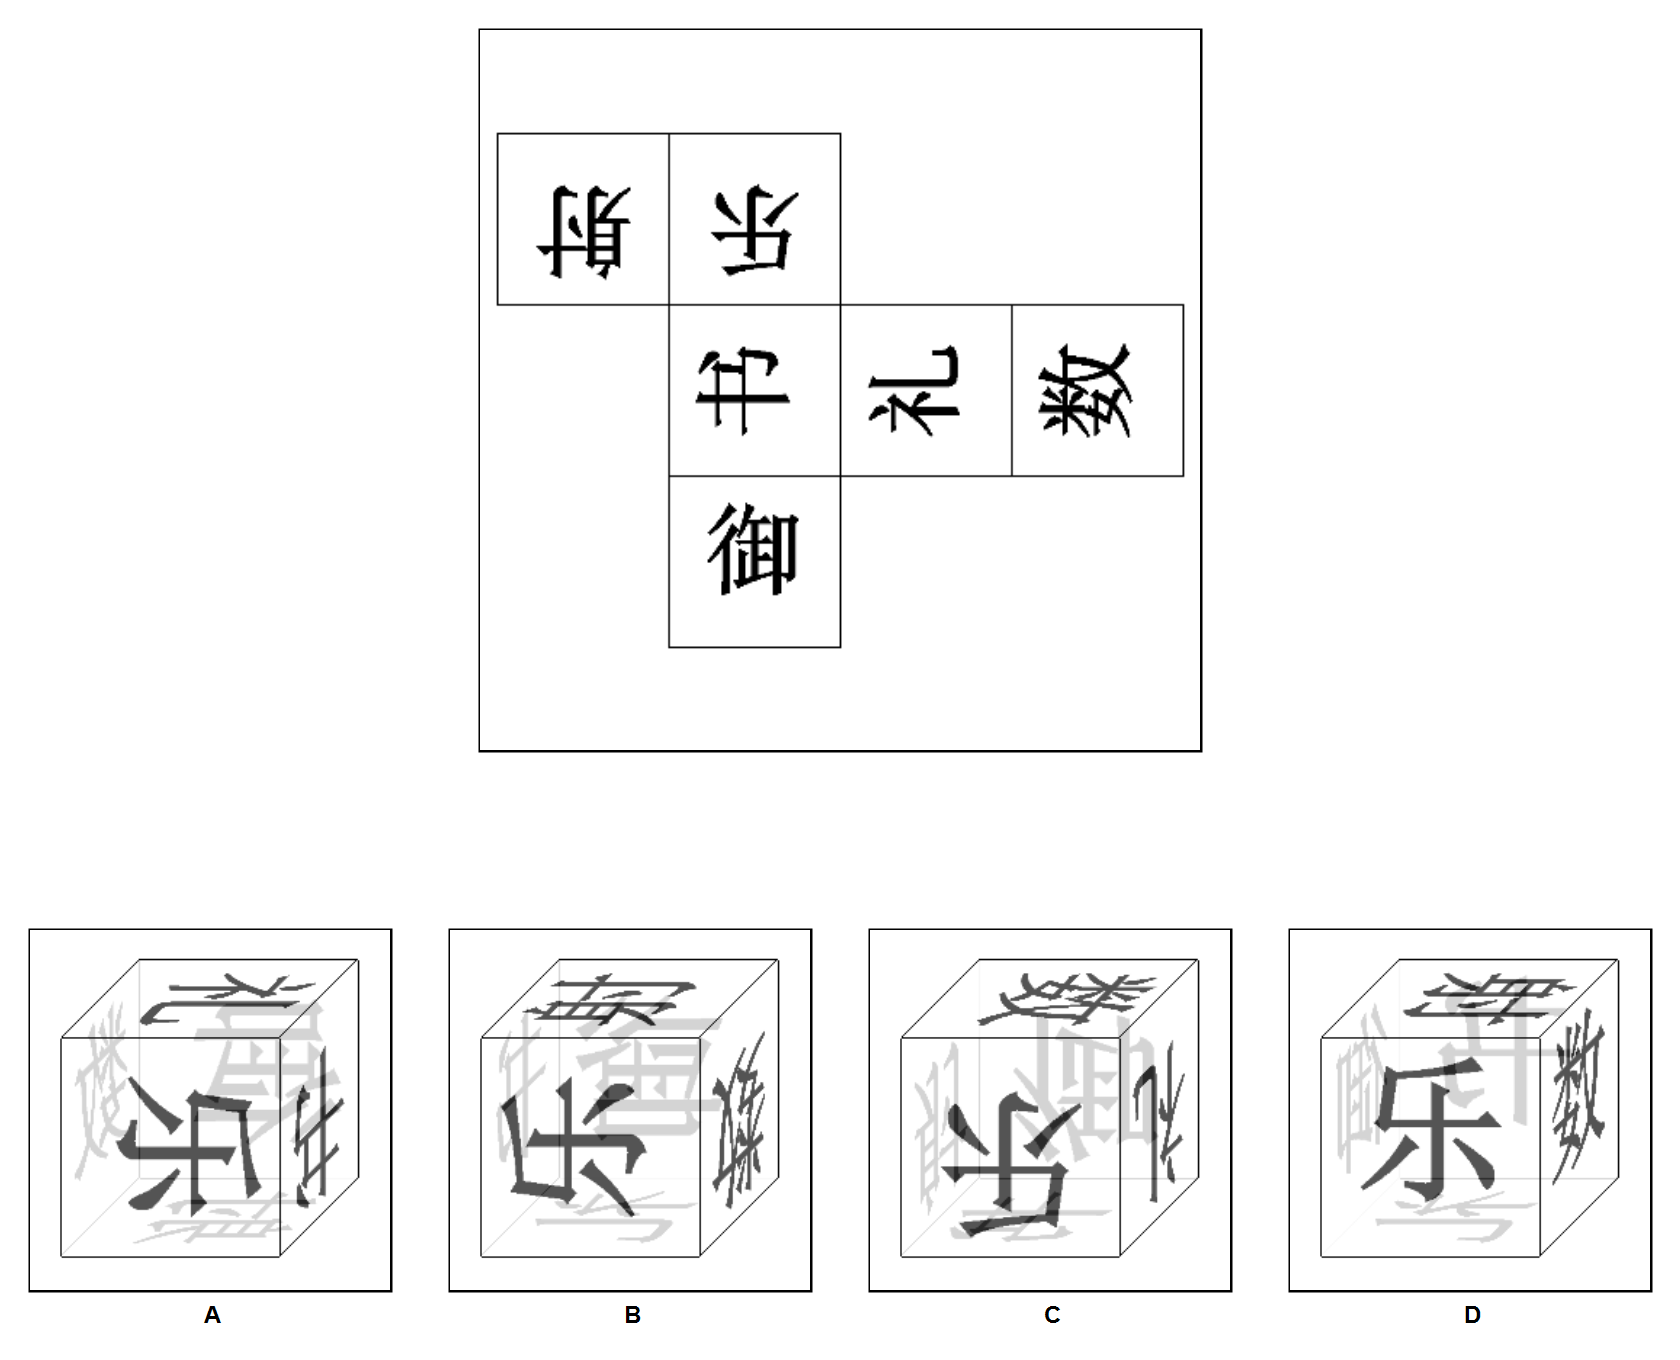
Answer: D